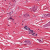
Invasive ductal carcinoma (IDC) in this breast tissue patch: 0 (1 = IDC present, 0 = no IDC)